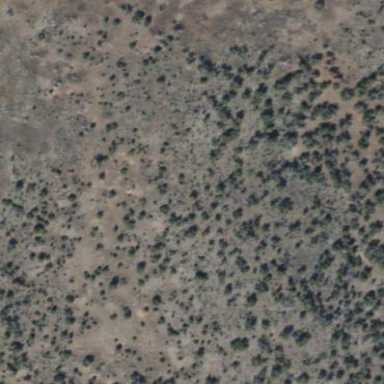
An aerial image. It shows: Patch of scrub vegetation.